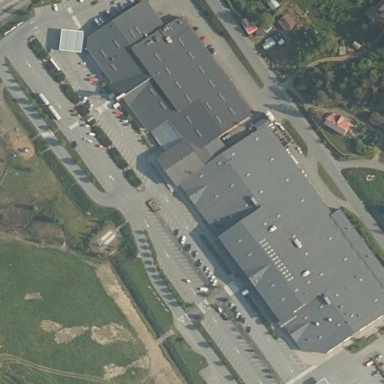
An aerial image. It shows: Retail area.